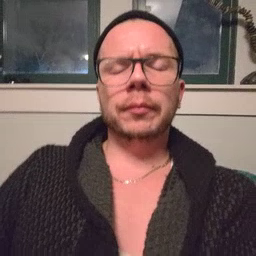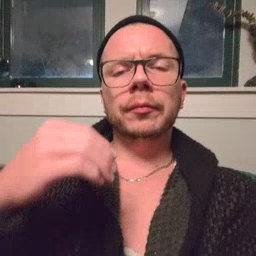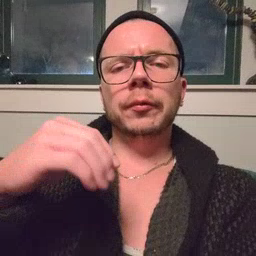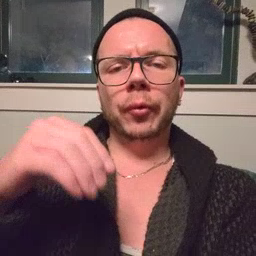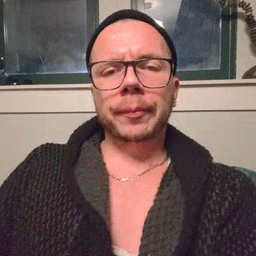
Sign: store